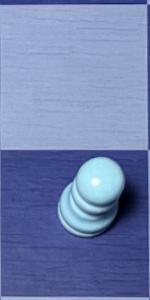
Label: Pawn_White